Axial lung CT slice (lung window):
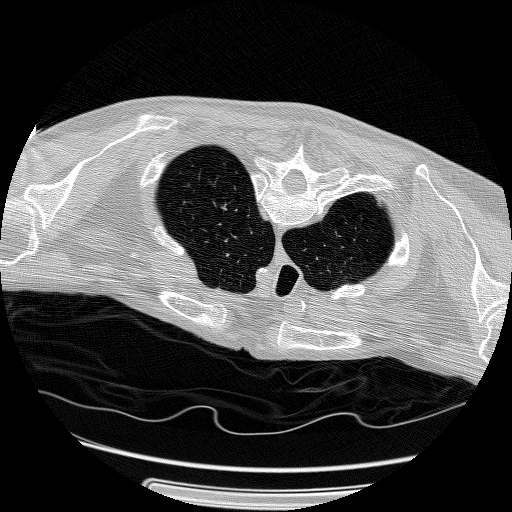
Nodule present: no